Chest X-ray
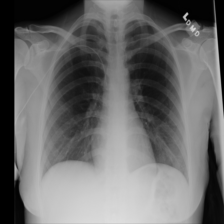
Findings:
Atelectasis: negative
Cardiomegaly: negative
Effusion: negative
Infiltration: negative
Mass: negative
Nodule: negative
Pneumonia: negative
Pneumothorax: negative
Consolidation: negative
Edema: negative
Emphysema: negative
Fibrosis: negative
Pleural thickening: negative
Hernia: negative